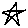
Label: star